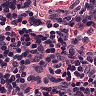
Metastatic tissue present: no